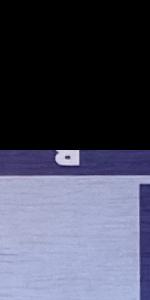
Label: Empty